Aerial crown-view tile of a tropical tree (Barro Colorado Island, Panama), acquired 20250124:
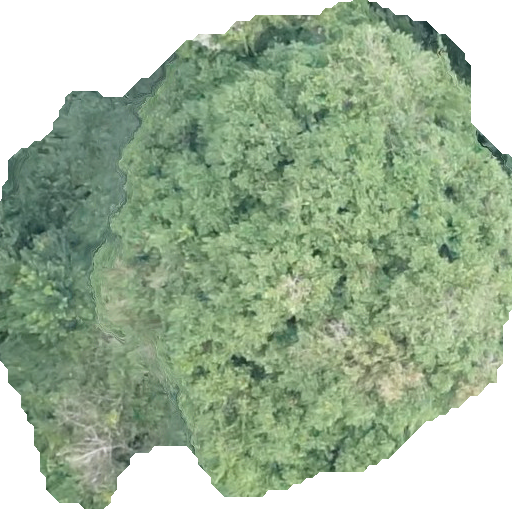
Species: Prioria copaifera
GBIF accepted scientific name: Prioria copaifera
Crown area: 310.055 m²